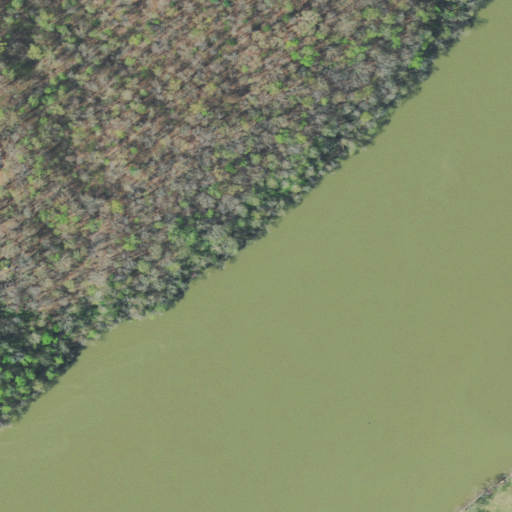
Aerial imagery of cliff(s) in Tennessee named Wester Bluff containing open water, deciduous forest, open development, grassland, and shrub